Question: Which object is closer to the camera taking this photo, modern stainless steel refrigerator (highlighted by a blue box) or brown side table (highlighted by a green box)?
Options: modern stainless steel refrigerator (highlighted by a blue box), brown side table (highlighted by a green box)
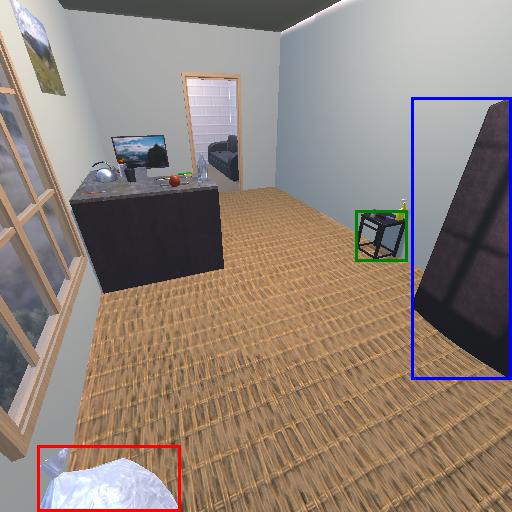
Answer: modern stainless steel refrigerator (highlighted by a blue box)